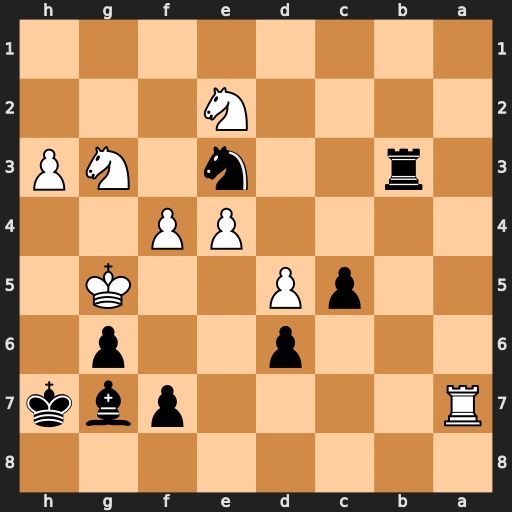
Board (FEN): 8/R4pbk/3p2p1/2pP2K1/4PP2/1r2n1NP/4N3/8
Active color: b
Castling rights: -
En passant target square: -
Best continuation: f6+ Kh4 Kh6